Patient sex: F
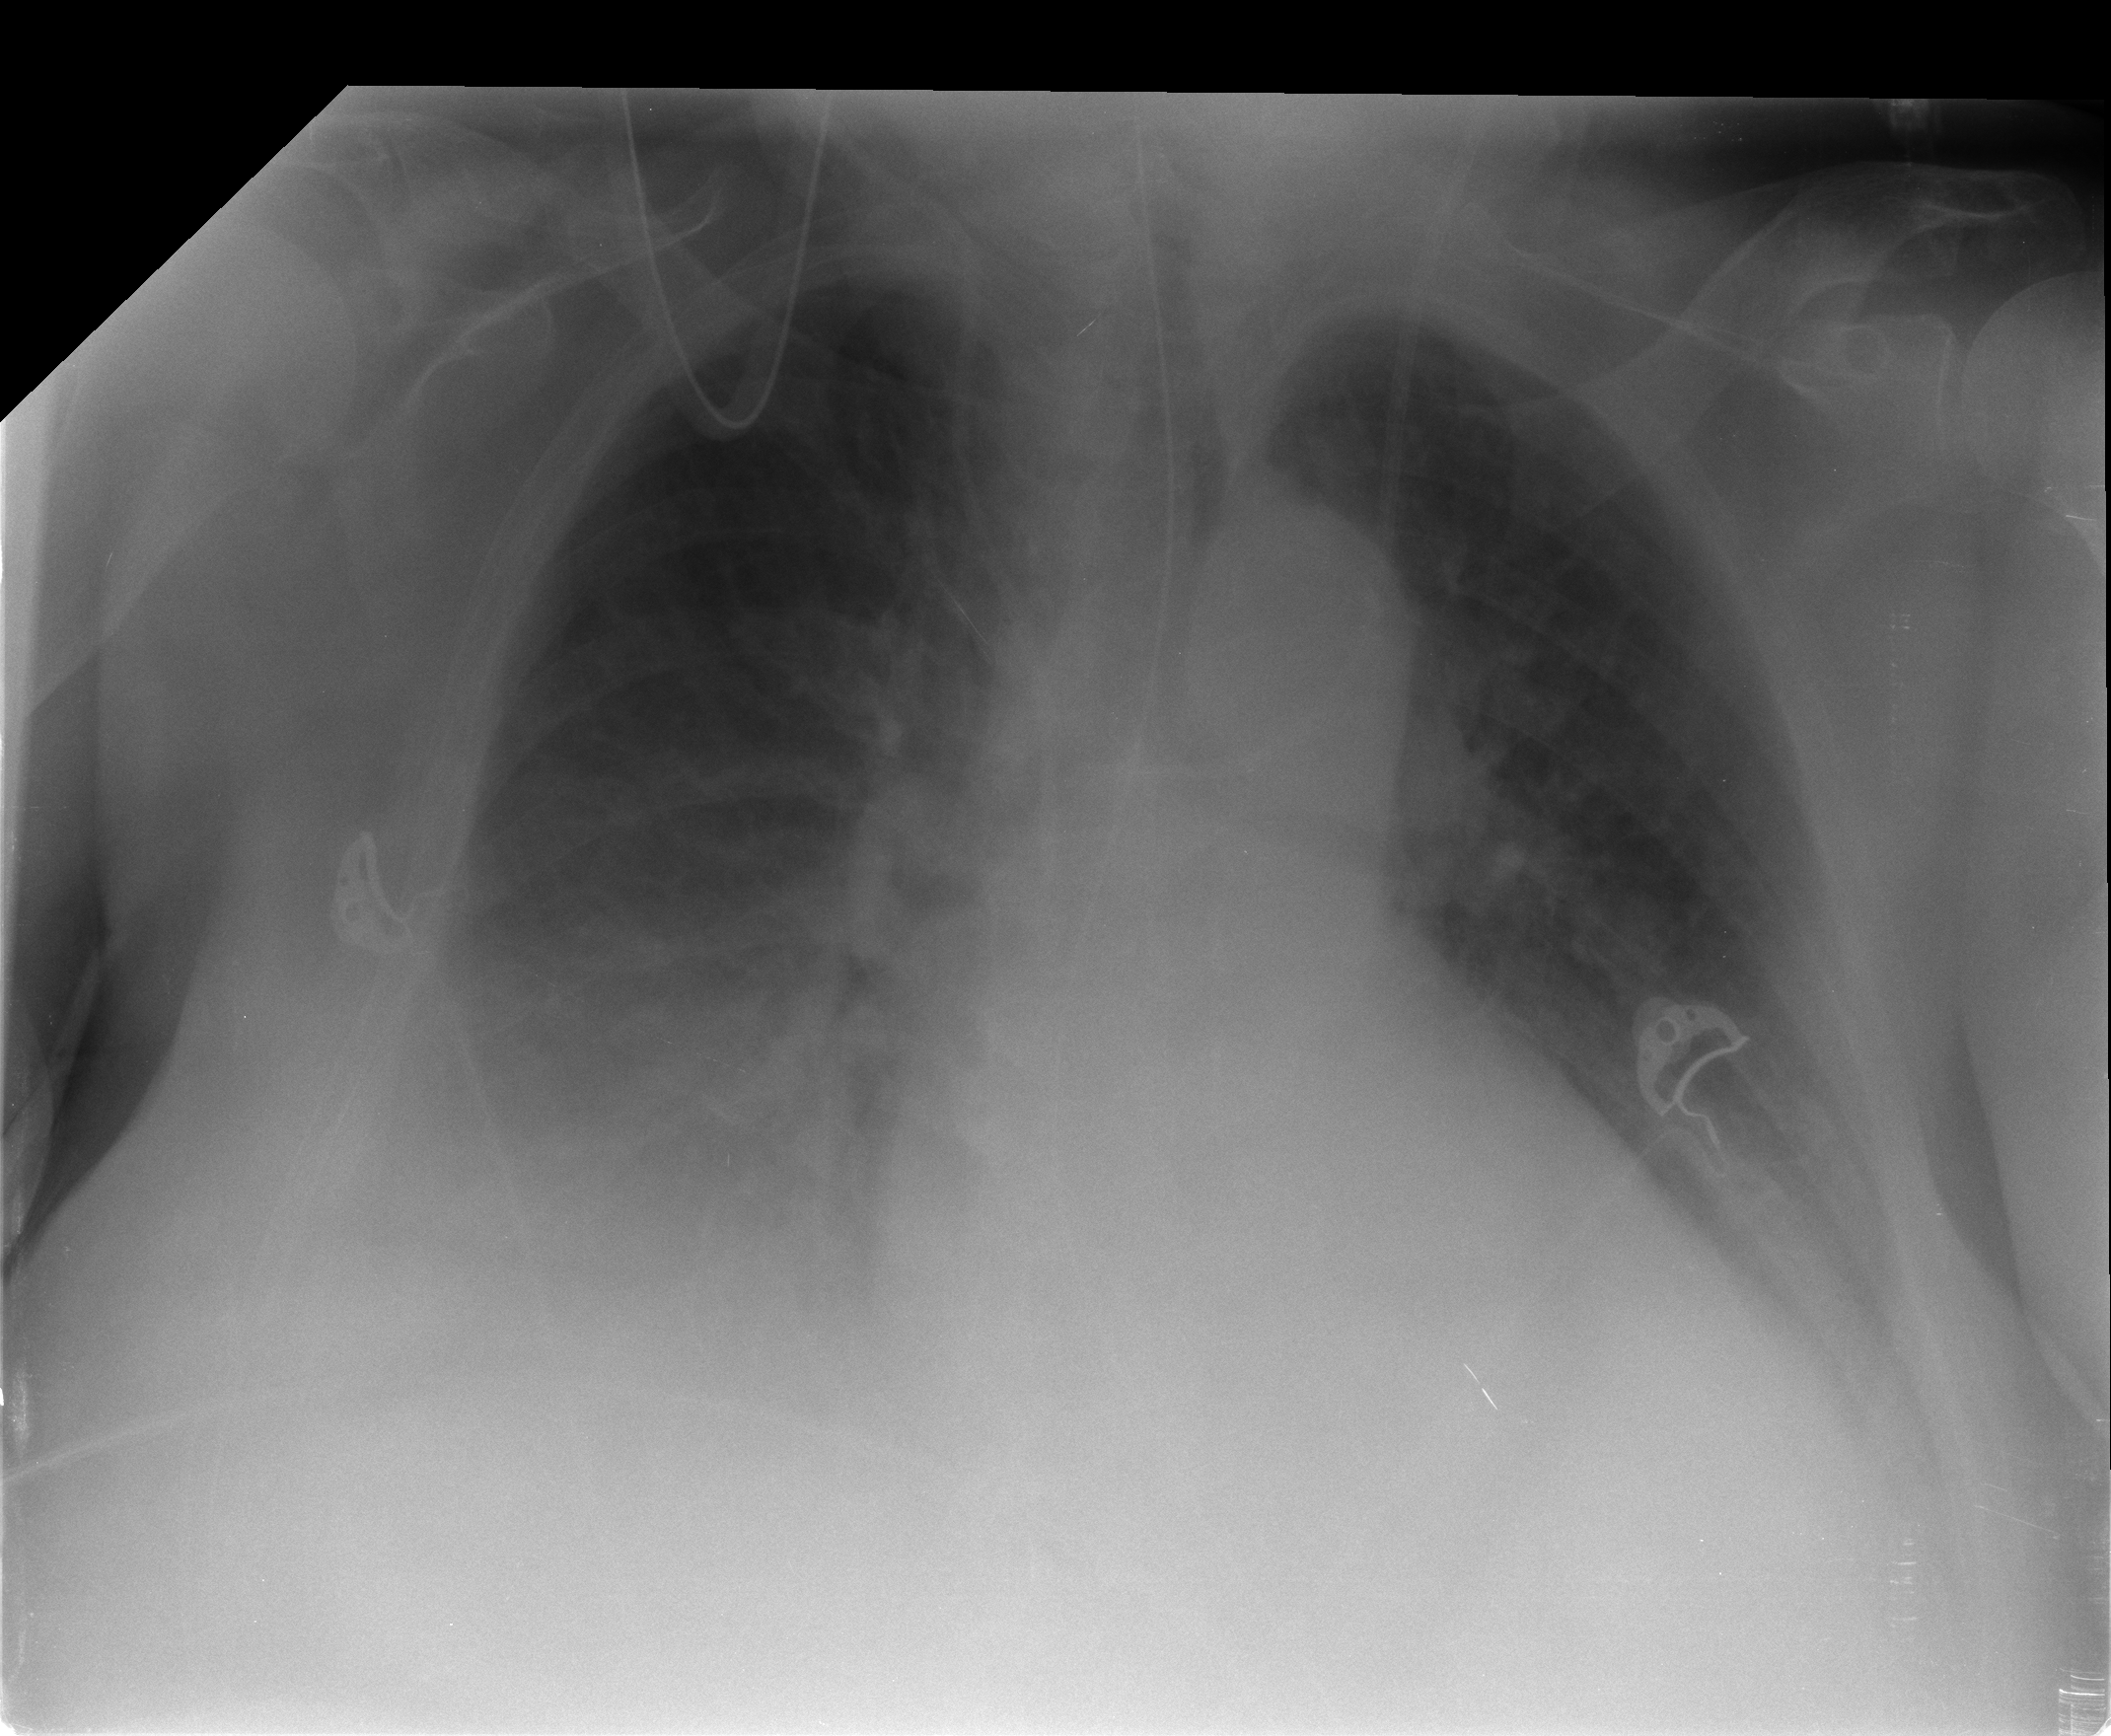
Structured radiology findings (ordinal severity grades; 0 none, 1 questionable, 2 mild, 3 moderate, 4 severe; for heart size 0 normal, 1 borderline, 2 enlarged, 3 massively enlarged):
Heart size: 2
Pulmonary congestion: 2
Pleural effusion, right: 3
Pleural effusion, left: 2
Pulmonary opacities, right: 1
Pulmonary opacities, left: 0
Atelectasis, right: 3
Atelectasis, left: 2